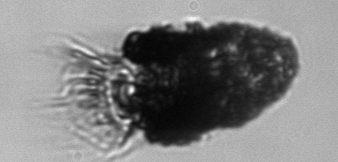
Label: Stenosemella_pacifica